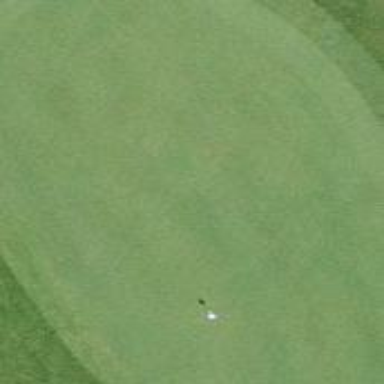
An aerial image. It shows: Golf hole.